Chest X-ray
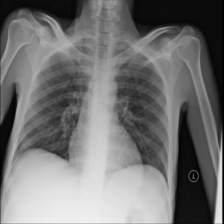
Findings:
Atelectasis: negative
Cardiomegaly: negative
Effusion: negative
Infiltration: negative
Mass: negative
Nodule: negative
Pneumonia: negative
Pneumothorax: negative
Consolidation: negative
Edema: negative
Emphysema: negative
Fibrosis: negative
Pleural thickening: negative
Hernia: negative